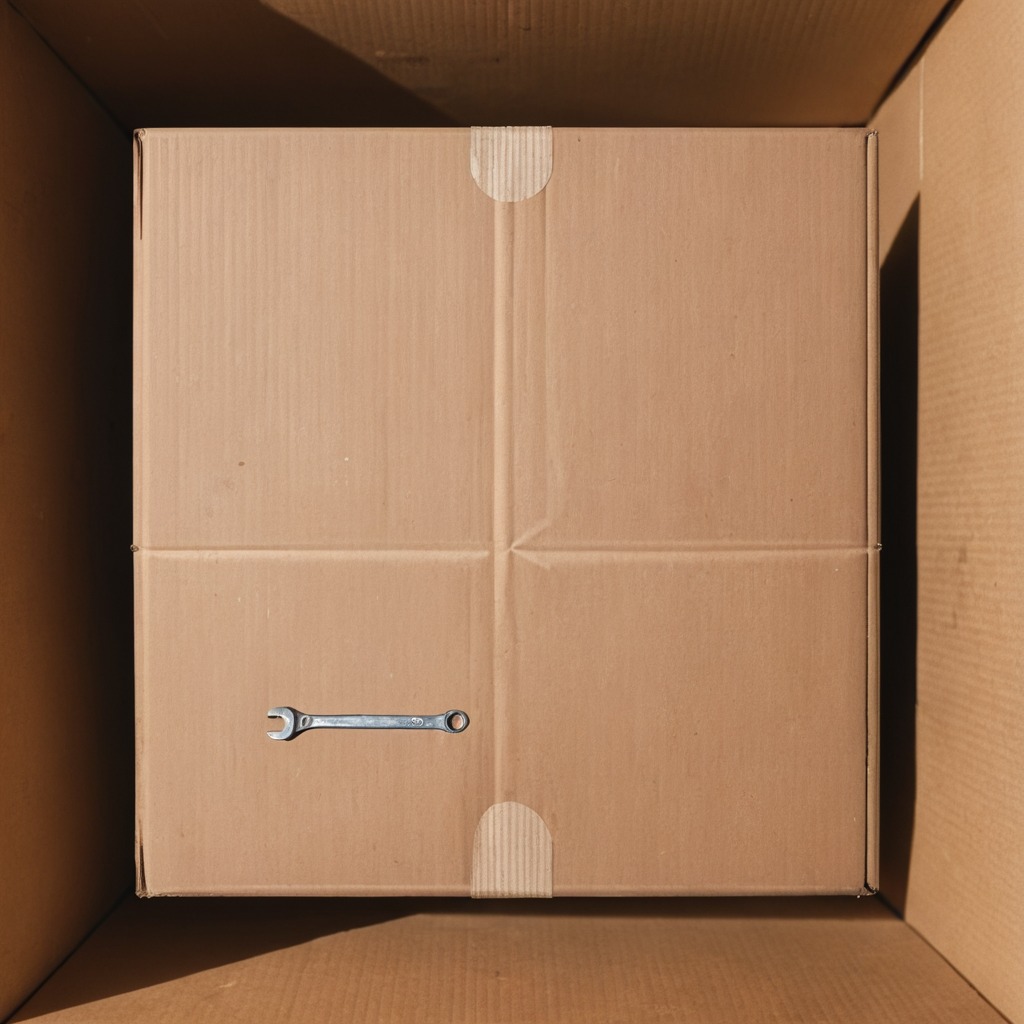
A wrench is lying on the clean dry cardboard box surface in an outdoor workshop during daytime bright natural light soft shadows slightly creased but